Interaction volume radius: 5 \u00c5
Interaction volume height: 20 \u00c5
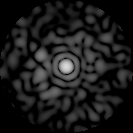
Disorder parameter: 0.8665